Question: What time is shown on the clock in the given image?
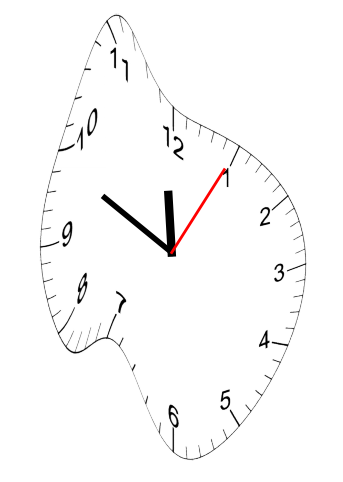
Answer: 11:49:05